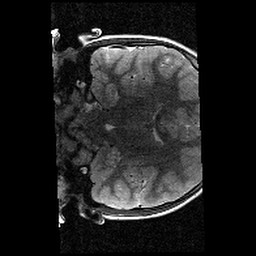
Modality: T2w
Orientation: coronal
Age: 9
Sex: female
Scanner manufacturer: siemens
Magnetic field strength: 3 T
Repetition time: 9.23 s
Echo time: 0.067 s